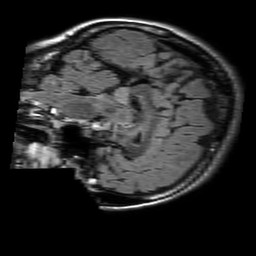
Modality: FLAIR
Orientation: sagittal
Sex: female
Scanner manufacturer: philips
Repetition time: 11 s
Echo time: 0.125 s